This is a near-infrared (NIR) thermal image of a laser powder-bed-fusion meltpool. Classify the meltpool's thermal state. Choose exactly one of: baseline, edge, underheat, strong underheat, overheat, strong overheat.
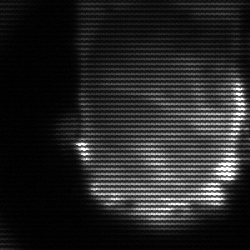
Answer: baseline